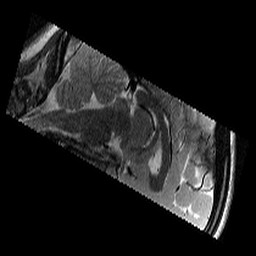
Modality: T2w
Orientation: sagittal
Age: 12
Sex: female
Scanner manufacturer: siemens
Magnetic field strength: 3 T
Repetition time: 9.23 s
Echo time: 0.067 s